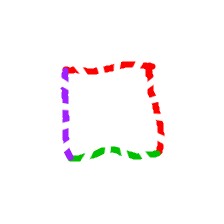
Shape: square